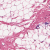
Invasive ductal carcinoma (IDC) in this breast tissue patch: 0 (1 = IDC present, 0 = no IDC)